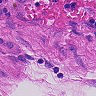
Metastatic tissue present: no